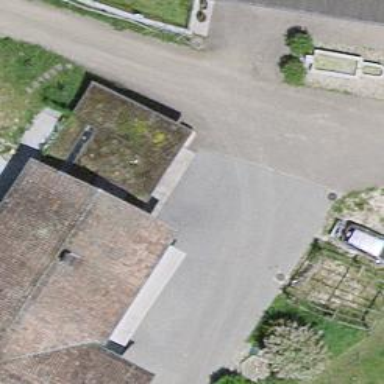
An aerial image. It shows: Farm shop.